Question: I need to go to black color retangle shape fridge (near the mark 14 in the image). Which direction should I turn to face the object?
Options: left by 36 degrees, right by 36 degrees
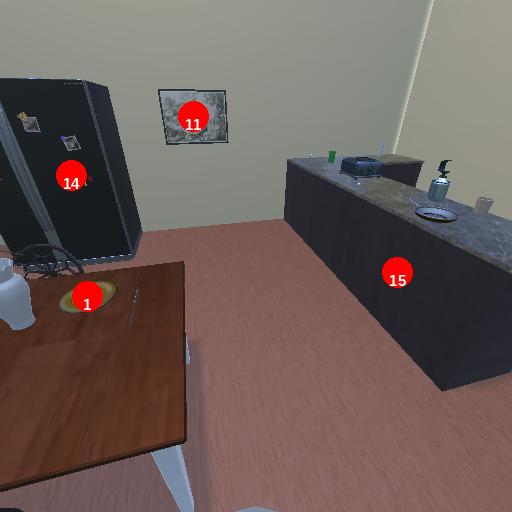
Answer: left by 36 degrees